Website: apple
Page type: customer-info-address
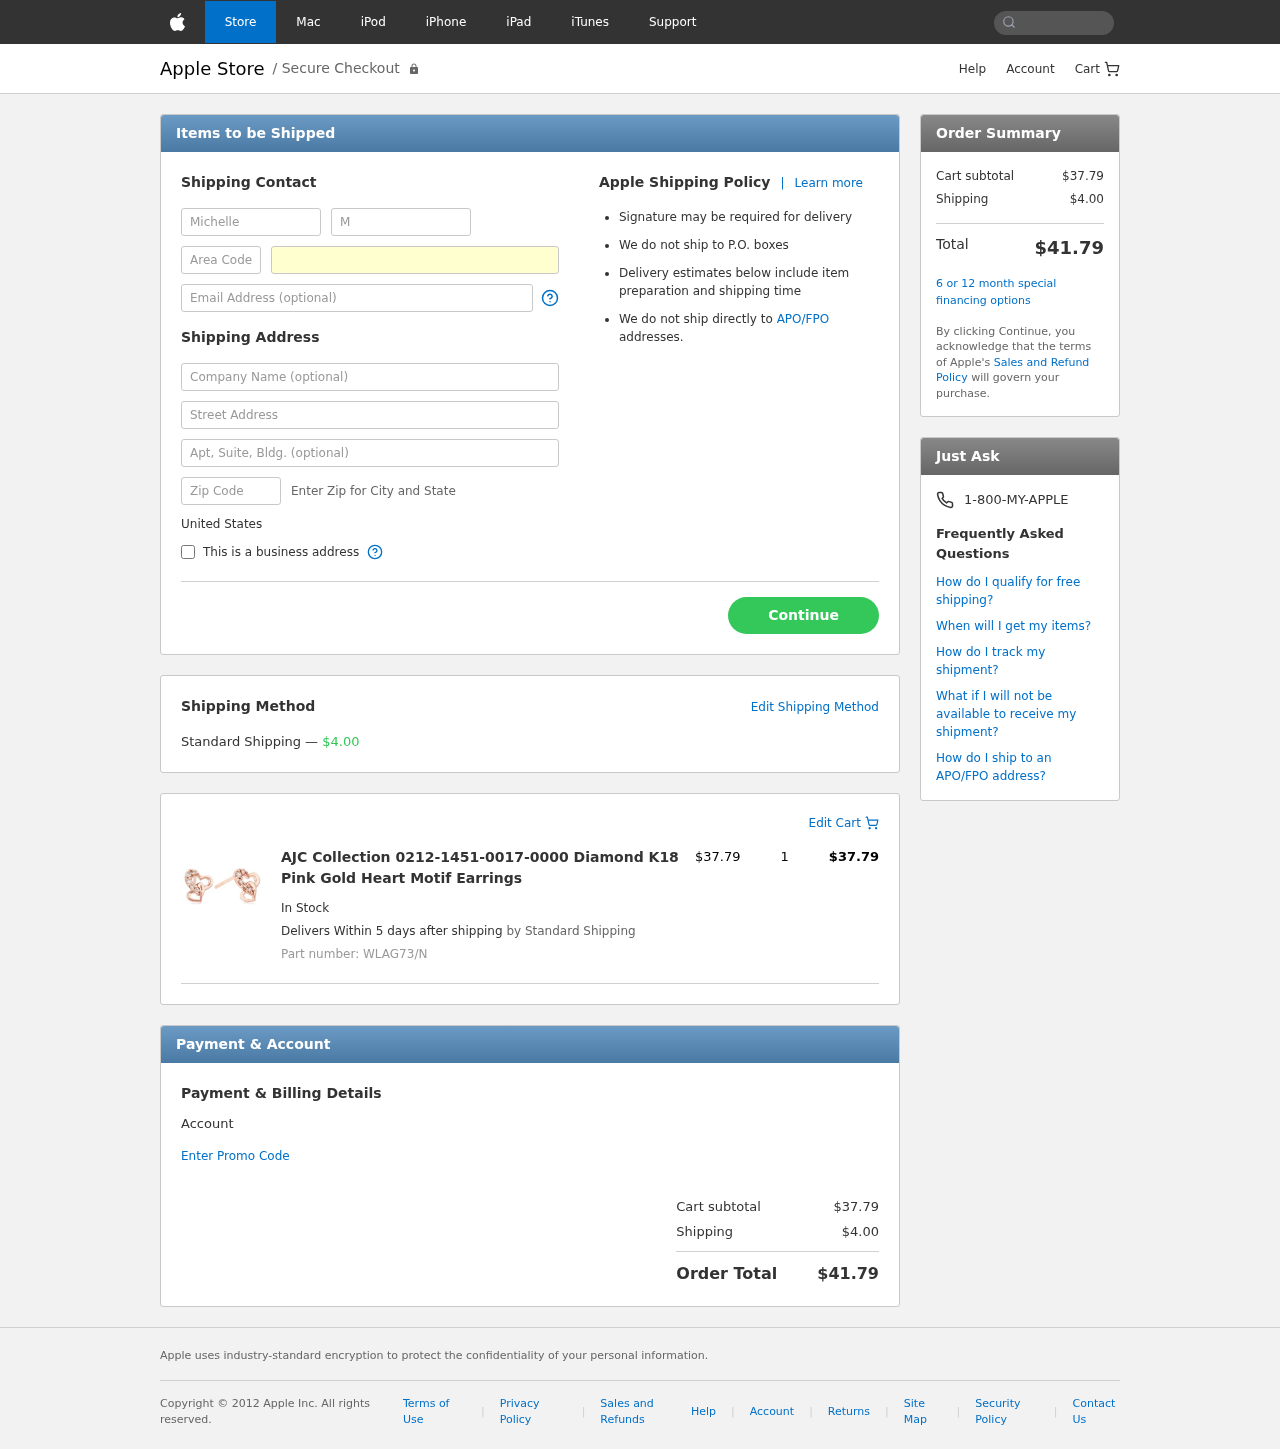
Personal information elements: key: PII_COUNTRY
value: United States
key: PII_FIRSTNAME
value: Michelle
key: PII_LASTNAME
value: Mills
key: PII_PHONE_AREA
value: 998
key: PII_PHONE_LINE
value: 2529
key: PII_EMAIL
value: michelle_mills@hotmail.com
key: PII_COMPANY
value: Adams, Morris and Brown
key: PII_STREET
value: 03965 James Prairie Suite 165
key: PII_STREET2
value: Apt. 484
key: PII_POSTCODE
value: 30684
Product elements: key: PRODUCT1_NAME
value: AJC Collection 0212-1451-0017-0000 Diamond K18 Pink Gold Heart Motif Earrings
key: PRODUCT1_PRICE
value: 37.79
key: PRODUCT1_QUANTITY
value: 1
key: PRODUCT1_SKU
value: WLAG73/N
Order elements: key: ORDER_SHIPPING_COST
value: $4.00
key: ORDER_ITEM_TOTAL
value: $37.79
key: ORDER_SUBTOTAL
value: $37.79
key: ORDER_TOTAL
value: $41.79